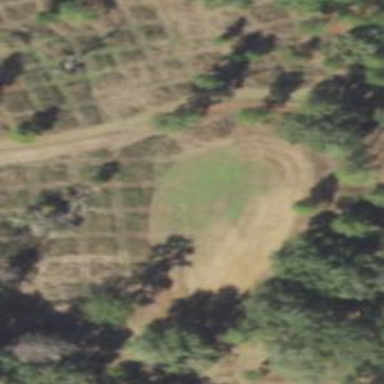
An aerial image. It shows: Orchard.